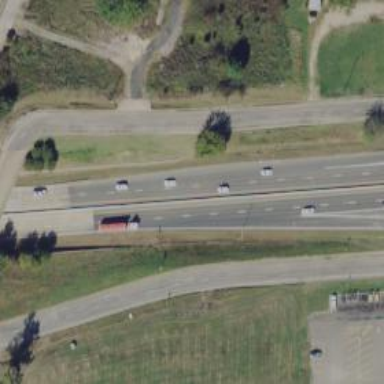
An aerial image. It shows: This image shows trunk highway that functions as expressway.